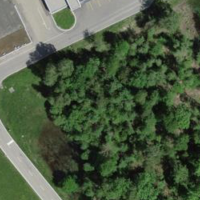
EUNIS habitat code: 57
Species observed at this site:
Aglais io